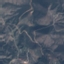
Label: HerbaceousVegetation